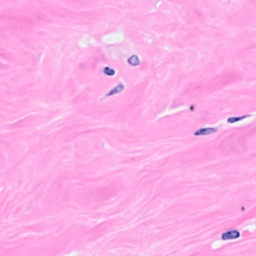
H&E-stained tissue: Breast